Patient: sex M, age 57
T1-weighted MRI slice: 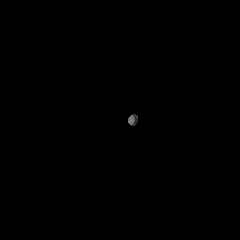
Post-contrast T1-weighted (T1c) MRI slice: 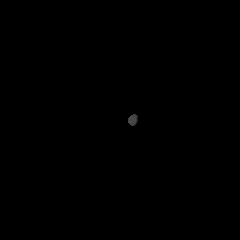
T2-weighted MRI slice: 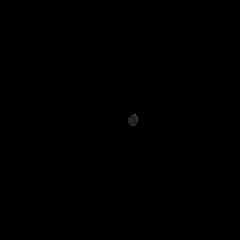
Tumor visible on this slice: no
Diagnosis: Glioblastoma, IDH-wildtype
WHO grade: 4